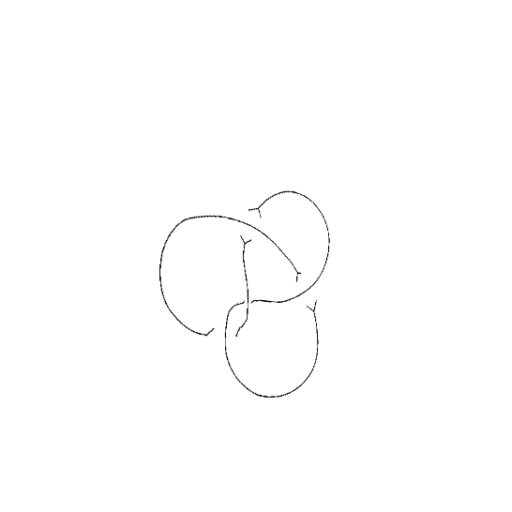
Crossing number: 4